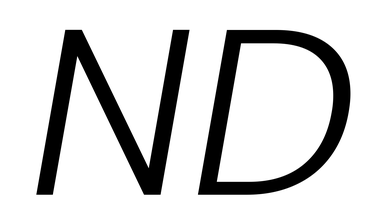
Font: Poppins-LightItalic